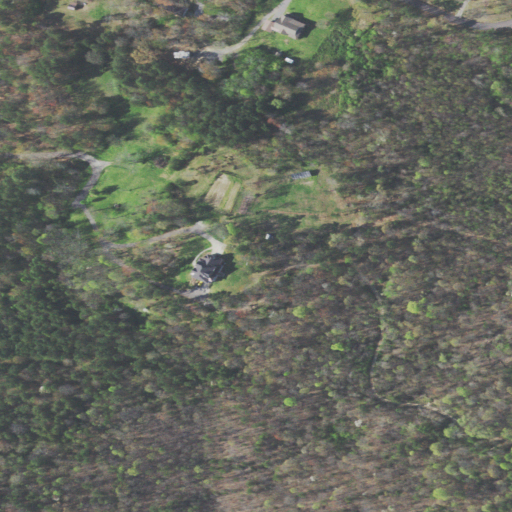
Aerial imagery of mountain in Tennessee named Hickory Top containing deciduous forest, mixed forest, evergreen forest, grassland, open development, pasture, shrub, and low intensity development